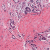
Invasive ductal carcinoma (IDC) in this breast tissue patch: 1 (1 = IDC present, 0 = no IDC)